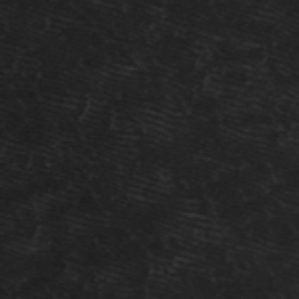
Label: frost